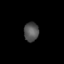
Tissue: skin
Cell type: Epithelial cells
Senescence score: 0.2608
Nuclear area (px): 279
Mean DAPI intensity: 82.953